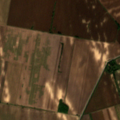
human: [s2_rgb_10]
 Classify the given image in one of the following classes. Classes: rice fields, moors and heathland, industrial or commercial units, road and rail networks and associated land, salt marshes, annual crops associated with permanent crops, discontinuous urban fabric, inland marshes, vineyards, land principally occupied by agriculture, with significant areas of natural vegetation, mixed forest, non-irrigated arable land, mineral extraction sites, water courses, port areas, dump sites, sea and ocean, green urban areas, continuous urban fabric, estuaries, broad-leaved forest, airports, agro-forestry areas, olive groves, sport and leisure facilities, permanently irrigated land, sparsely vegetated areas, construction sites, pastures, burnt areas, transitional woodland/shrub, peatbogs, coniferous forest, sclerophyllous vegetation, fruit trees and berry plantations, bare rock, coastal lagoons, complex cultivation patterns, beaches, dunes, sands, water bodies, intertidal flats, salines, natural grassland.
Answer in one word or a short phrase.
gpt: non-irrigated arable land